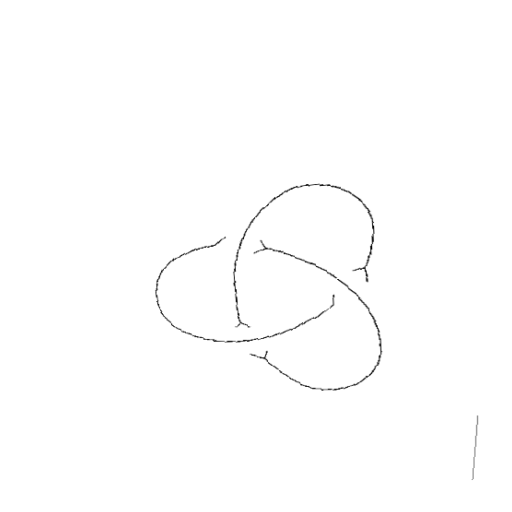
Crossing number: 3